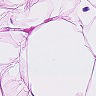
Metastatic tissue present: no